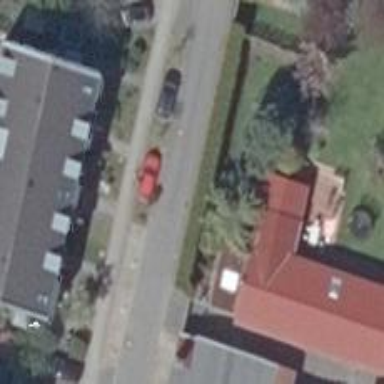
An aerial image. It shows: Residential road with sidewalks on both sides.